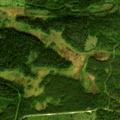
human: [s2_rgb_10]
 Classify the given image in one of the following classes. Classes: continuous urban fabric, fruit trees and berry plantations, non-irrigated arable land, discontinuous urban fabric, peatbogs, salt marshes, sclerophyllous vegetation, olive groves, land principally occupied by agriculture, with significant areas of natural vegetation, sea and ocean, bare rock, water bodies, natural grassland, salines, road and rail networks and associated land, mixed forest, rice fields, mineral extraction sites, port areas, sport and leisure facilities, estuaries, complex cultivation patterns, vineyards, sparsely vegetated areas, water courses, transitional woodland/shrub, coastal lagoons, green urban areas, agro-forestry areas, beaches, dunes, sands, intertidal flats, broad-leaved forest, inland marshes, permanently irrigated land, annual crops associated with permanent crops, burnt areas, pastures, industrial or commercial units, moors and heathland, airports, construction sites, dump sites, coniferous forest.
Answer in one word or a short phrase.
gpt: coniferous forest, transitional woodland/shrub